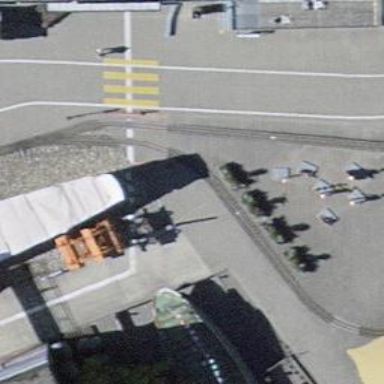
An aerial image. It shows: Railway crossing.